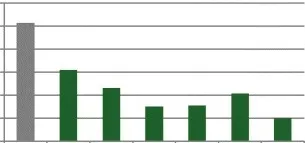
Combined symptoms score.
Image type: chart (chart)